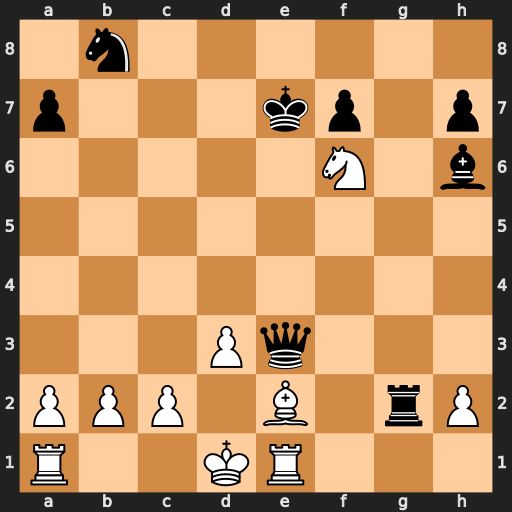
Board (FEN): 1n6/p3kp1p/5N1b/8/8/3Pq3/PPP1B1rP/R2KR3
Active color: w
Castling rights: -
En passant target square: -
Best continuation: Nd5+ Kd6 Nxe3